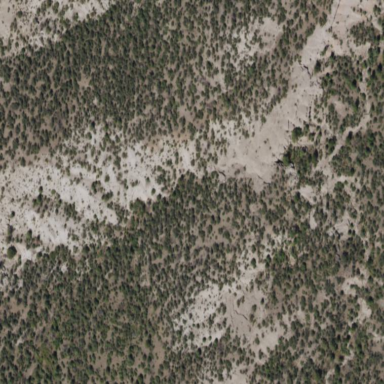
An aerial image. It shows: Area covered in scrub vegetation.